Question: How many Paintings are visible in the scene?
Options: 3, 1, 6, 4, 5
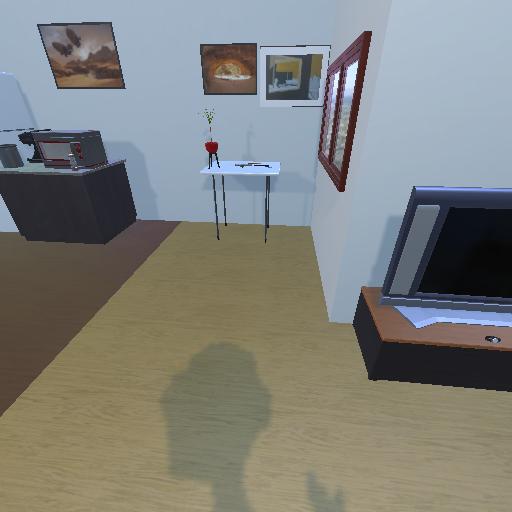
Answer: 3